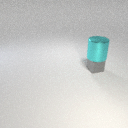
small gray metal cube below large cyan metal cylinder